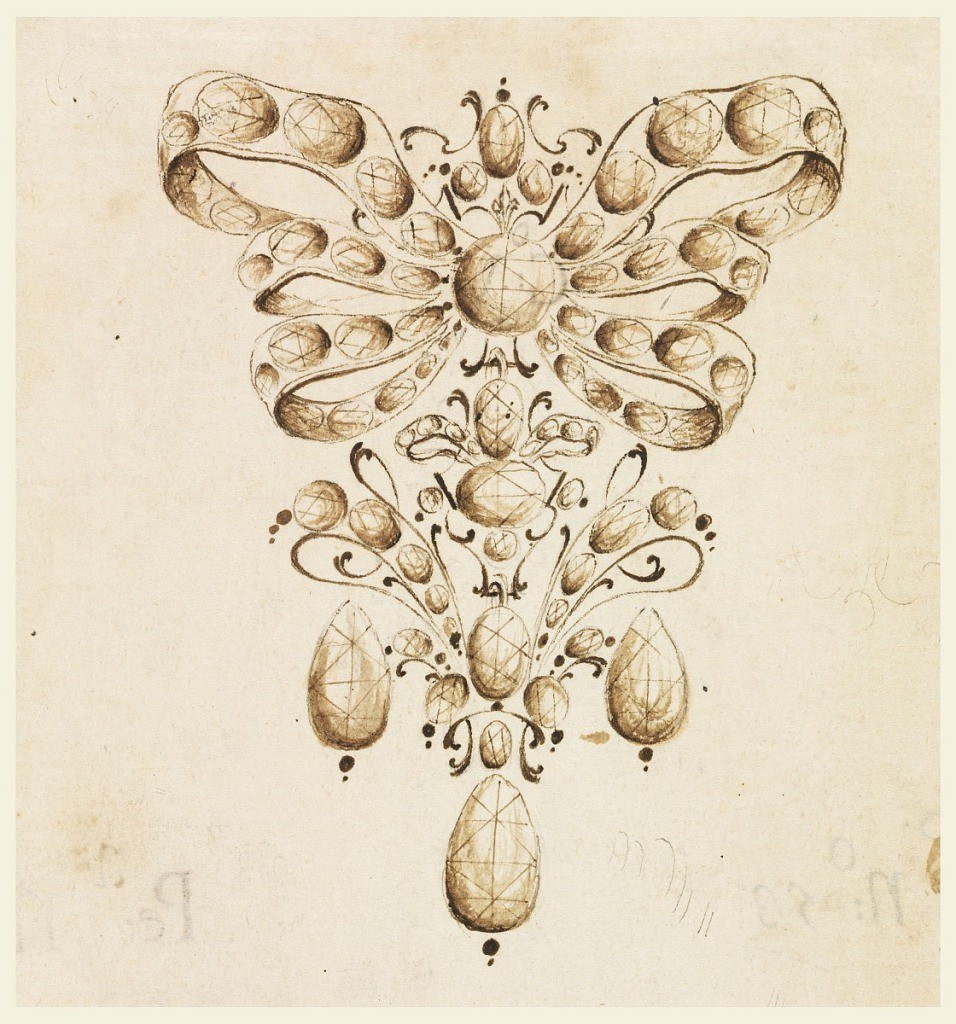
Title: Design for an Agraffe
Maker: Girolamo Venturi
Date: ca. 1742
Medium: Graphite, pen and ink, brush and sepia on paper
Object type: Drawing
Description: Large bow-like design with stones and vertical hanging stones in teardrop shape and cabochon.